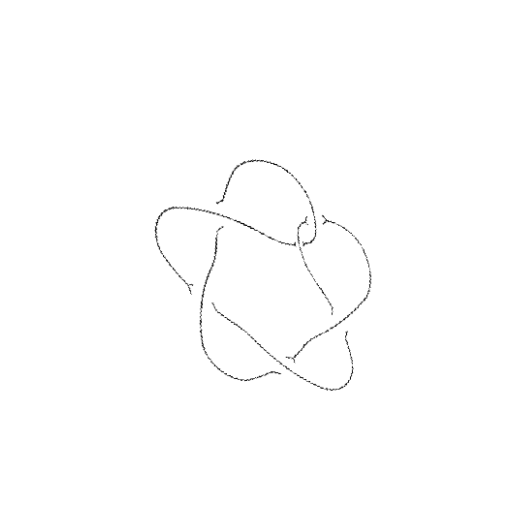
Crossing number: 6